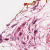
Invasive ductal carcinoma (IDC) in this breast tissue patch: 0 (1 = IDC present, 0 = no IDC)